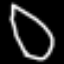
Label: leaf